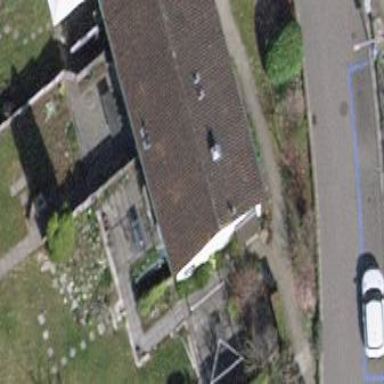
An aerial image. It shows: House with gabled and pitched roof.